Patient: sex F, age 29
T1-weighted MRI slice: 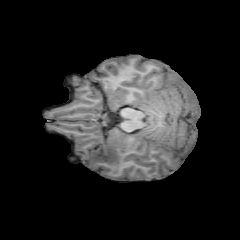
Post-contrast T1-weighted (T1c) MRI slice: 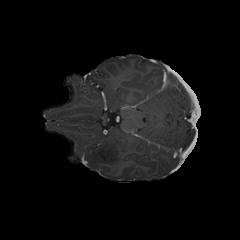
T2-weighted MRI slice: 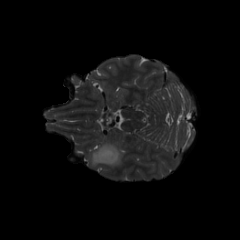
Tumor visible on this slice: yes
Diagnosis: Astrocytoma, IDH-mutant
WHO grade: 2